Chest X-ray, PA view. Patient: 30 years old, sex F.
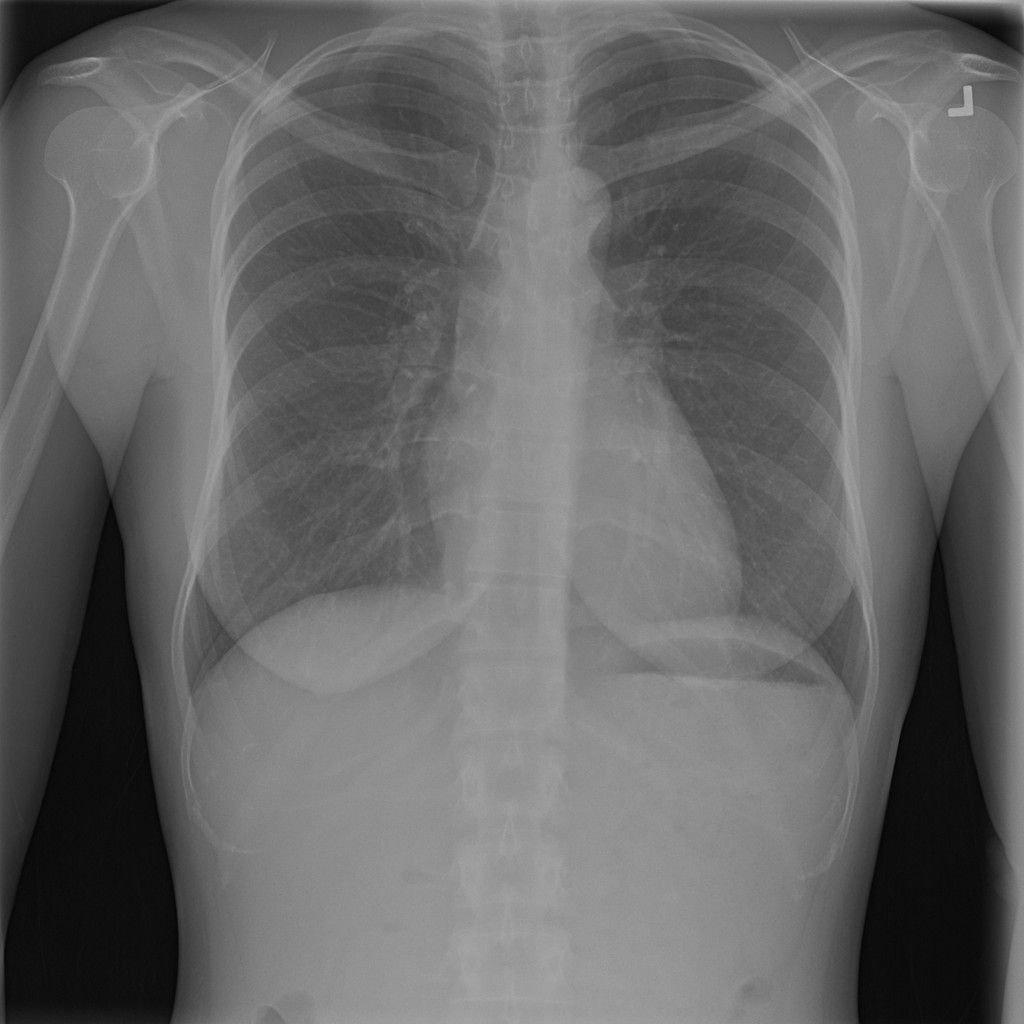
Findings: No Finding